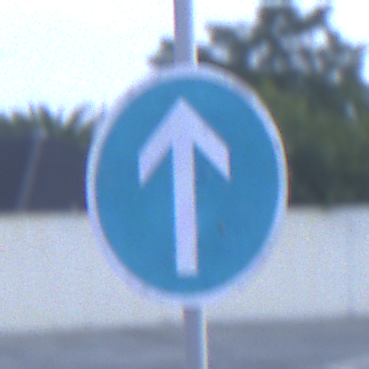
Verkehrszeichen: VorgeschriebeneFahrtrichtungGeradeaus
Umgebung: Outdoor, Suburban
Tageszeit: SunriseSunset
Wetter: PartlyCloudy
Licht: Natural
Jahreszeit: NotSpecified
Kontrast: LowContrast